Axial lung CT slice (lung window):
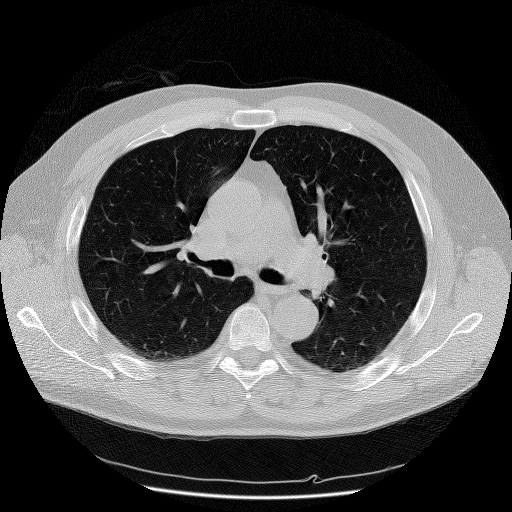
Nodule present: no